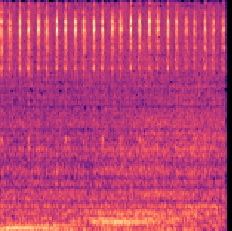
Sound class: Clock tick